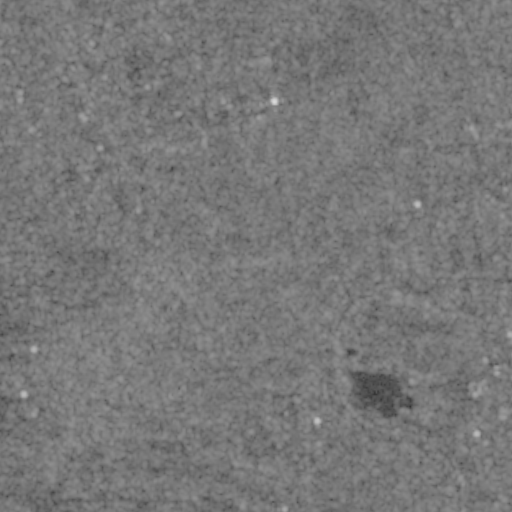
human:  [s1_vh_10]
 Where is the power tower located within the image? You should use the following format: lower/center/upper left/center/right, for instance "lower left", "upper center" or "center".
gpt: The power tower is located in the upper right of the image.
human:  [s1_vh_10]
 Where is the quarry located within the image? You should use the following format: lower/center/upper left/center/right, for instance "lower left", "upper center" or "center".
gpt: The quarry is located in the lower right of the image.
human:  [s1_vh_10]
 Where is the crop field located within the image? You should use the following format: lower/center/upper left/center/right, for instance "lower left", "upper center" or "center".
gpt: There is no crop field in the image.

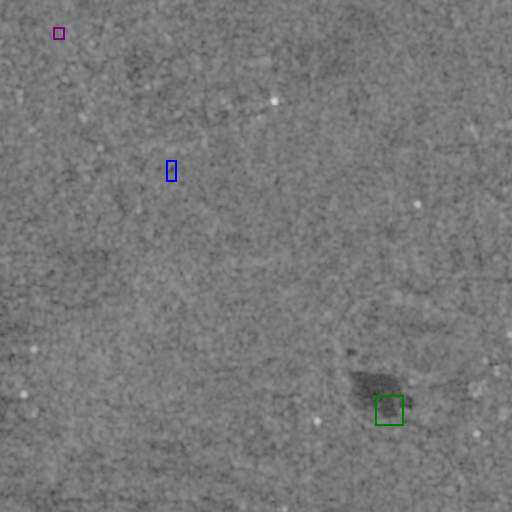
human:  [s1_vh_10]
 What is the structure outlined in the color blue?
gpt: The structure outlined in blue is a park.
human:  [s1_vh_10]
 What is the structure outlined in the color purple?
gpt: The structure outlined in purple is a power substation.
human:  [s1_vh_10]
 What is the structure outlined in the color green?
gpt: The structure outlined in green is a quarry.
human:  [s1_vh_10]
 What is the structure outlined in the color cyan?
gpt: There is no cyan outline.